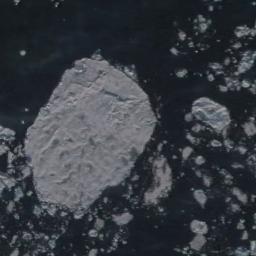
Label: sea_ice